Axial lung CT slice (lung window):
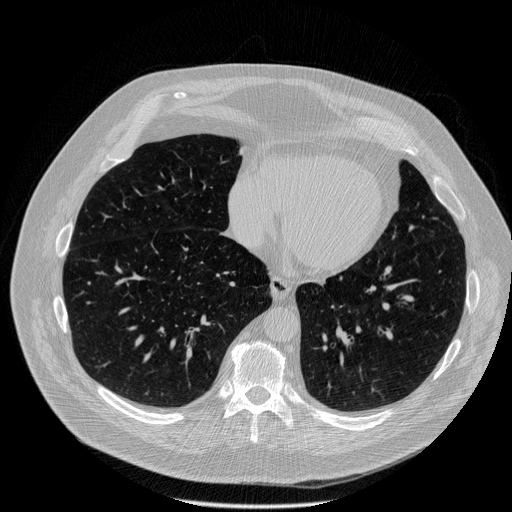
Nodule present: no